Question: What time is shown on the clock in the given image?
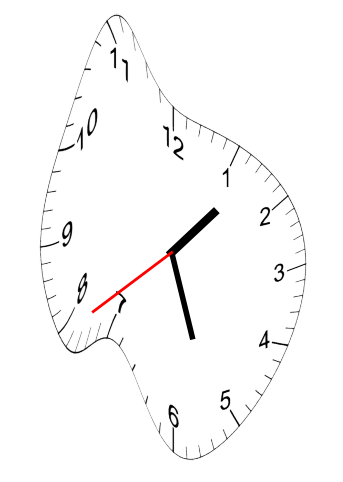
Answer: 01:26:39